Question: I encounter a problem on WordPress as soon as I try to publish a page. A message appears telling me, t that the publication failed I do not understand I uninstall my extensions. and call 1 & 1, my host I have enough memory ... I even changed wifi connection, delete the images are useless but nothing helps. Help me, I beg you
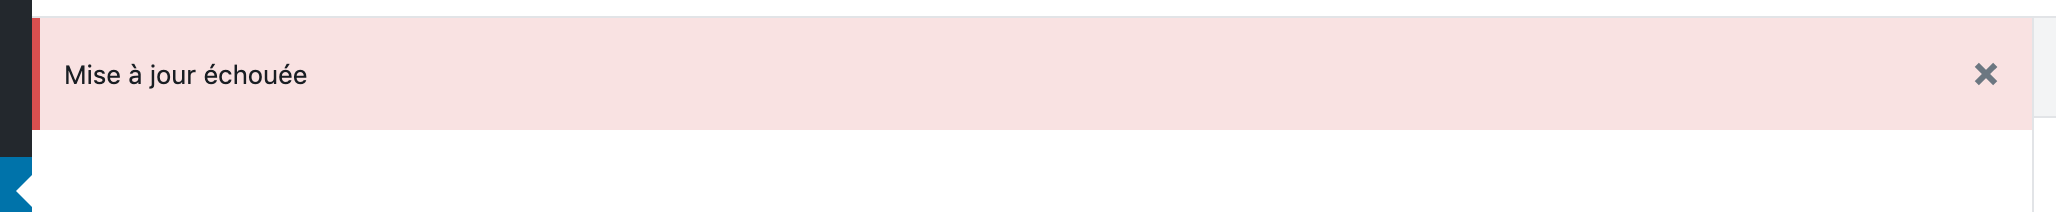
Answer: Install and activate the Classic Editor plugin.
That'll help if you are using Gutenberg editor.